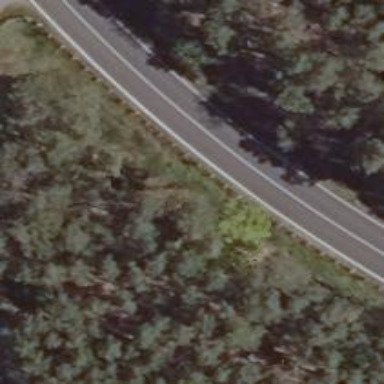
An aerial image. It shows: Secondary road with asphalt surface.